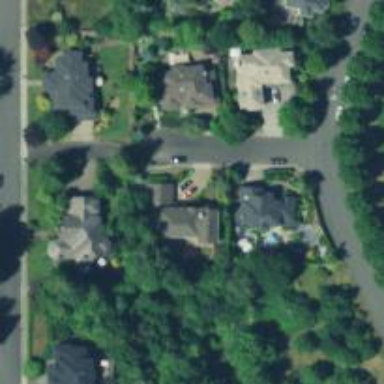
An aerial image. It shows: Residential road with asphalt surface. There is sidewalk on the left side.